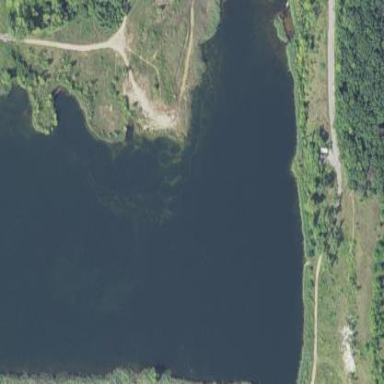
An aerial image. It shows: Serene lake surrounded by nature.